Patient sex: F
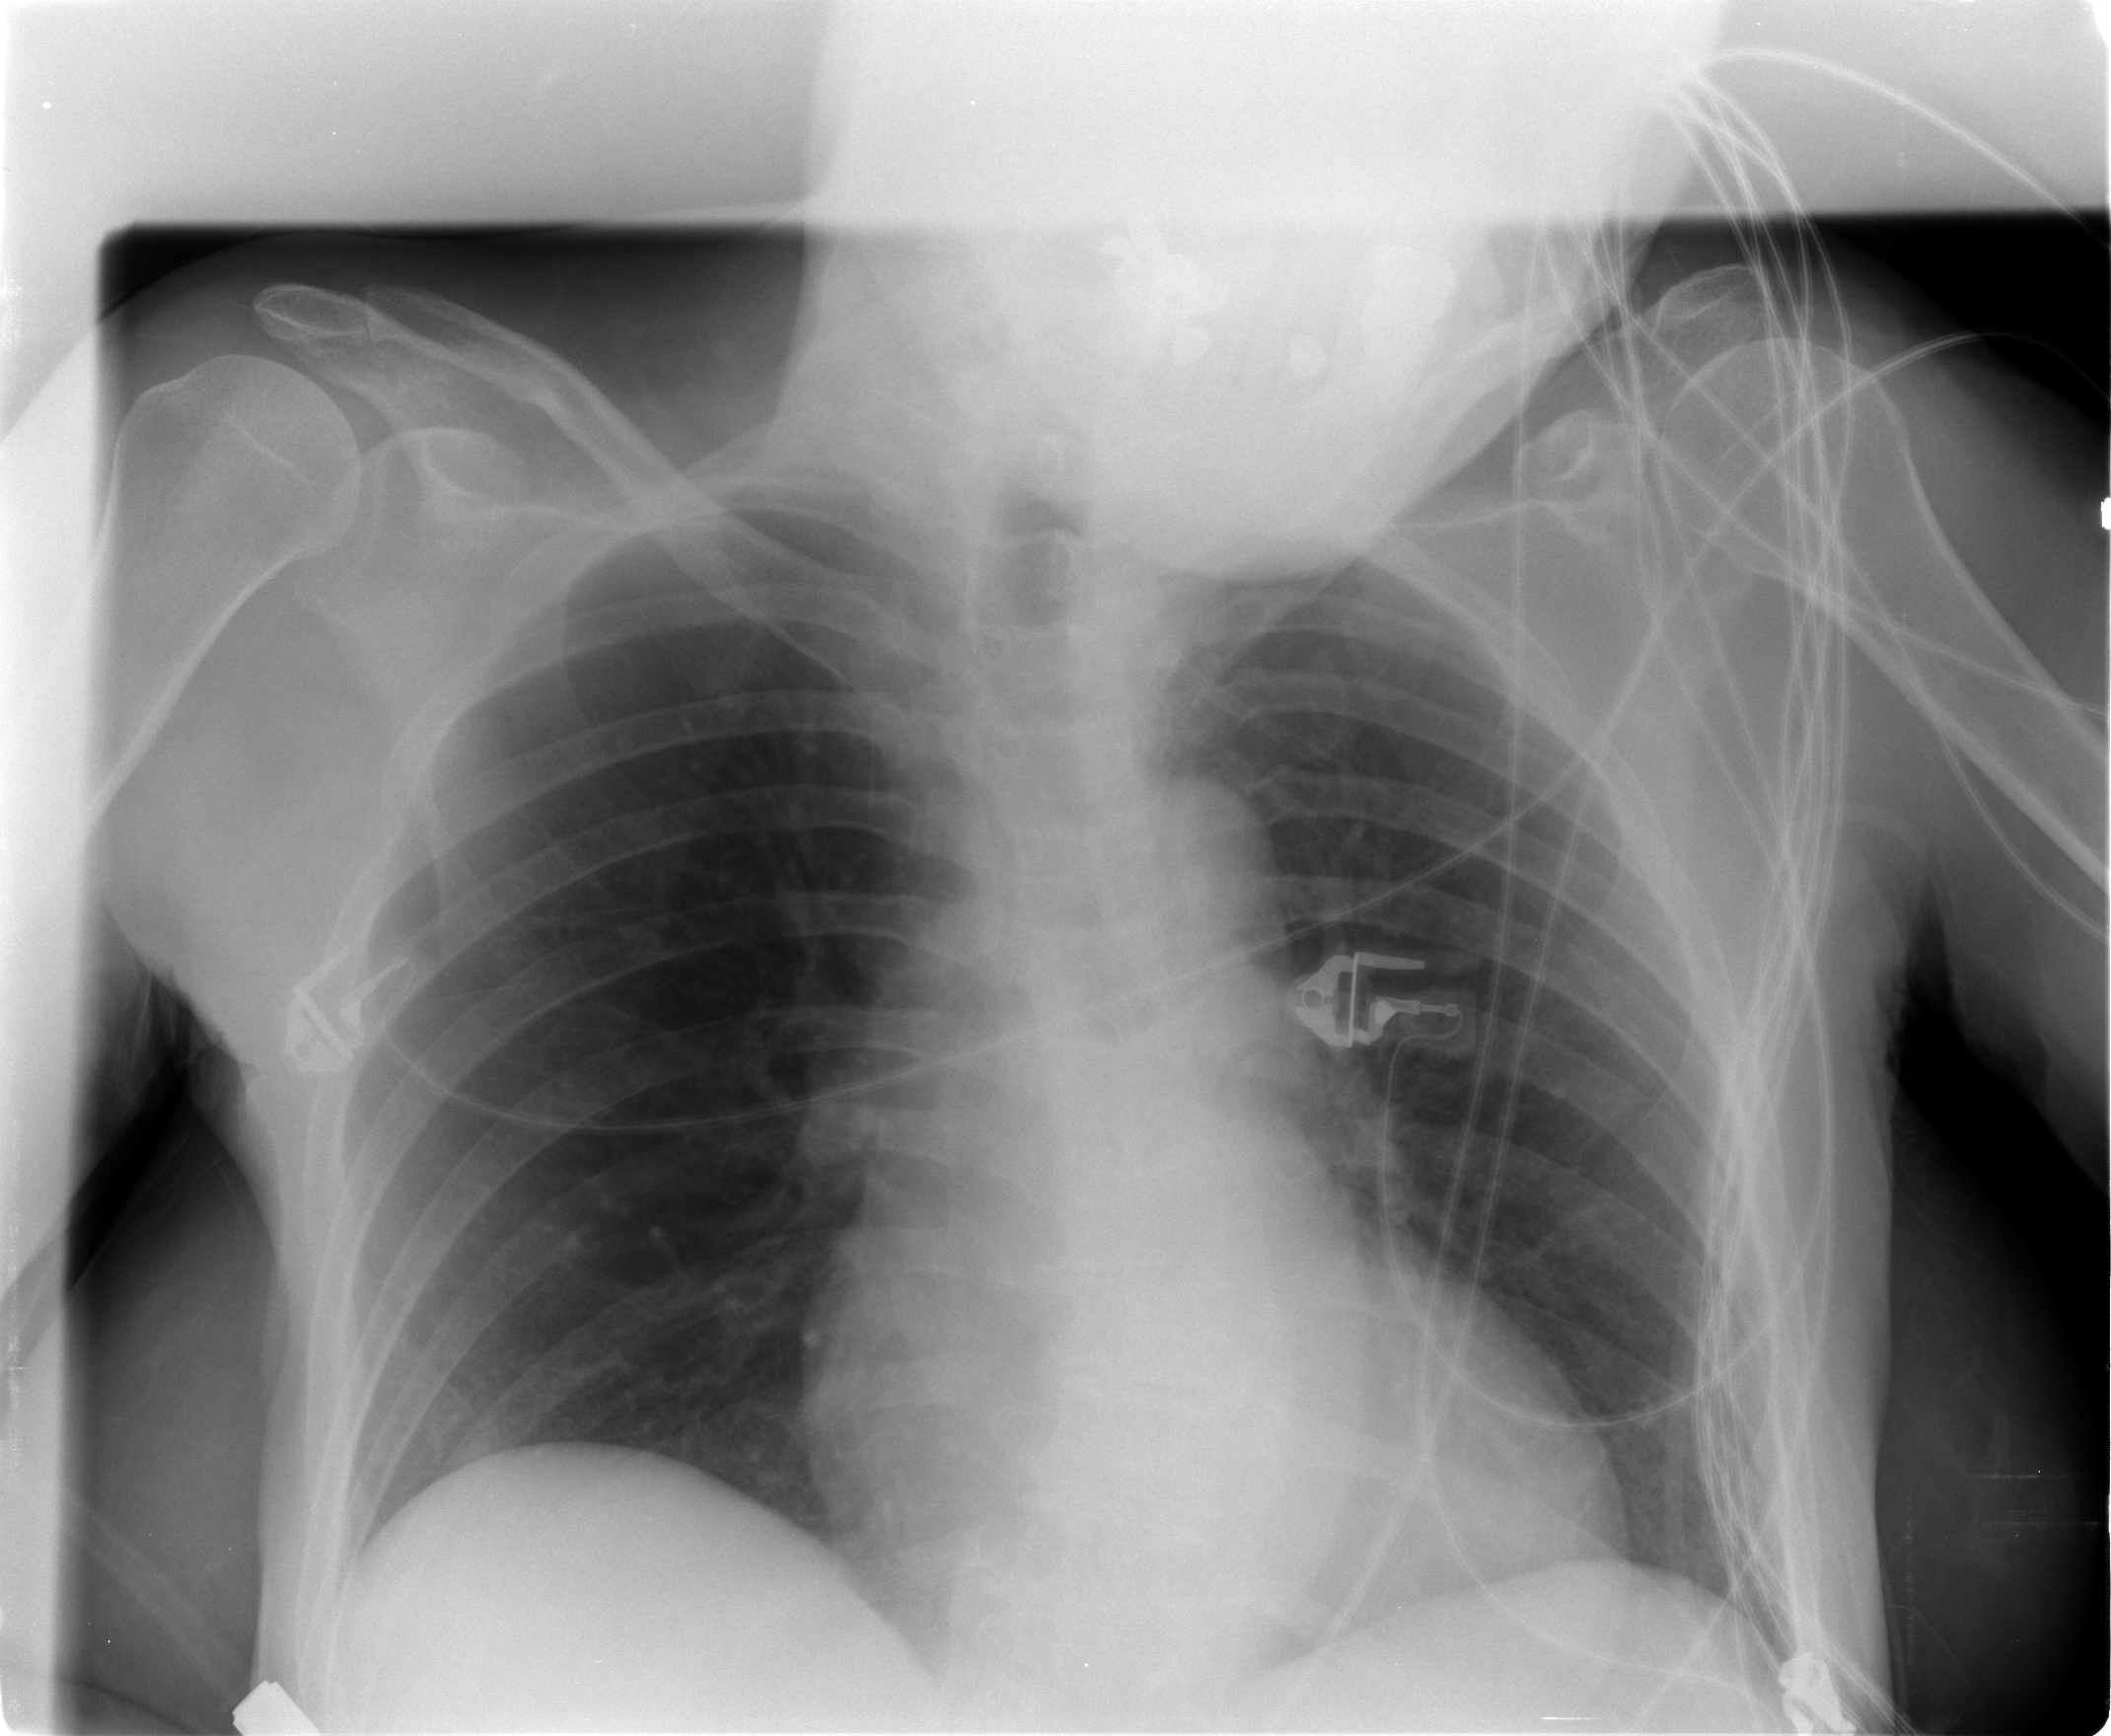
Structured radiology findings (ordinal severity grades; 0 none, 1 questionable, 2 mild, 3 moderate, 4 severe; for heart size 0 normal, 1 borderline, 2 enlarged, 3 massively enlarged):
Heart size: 2
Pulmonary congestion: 2
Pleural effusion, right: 2
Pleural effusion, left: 0
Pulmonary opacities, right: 0
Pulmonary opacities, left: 0
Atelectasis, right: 0
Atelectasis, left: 0